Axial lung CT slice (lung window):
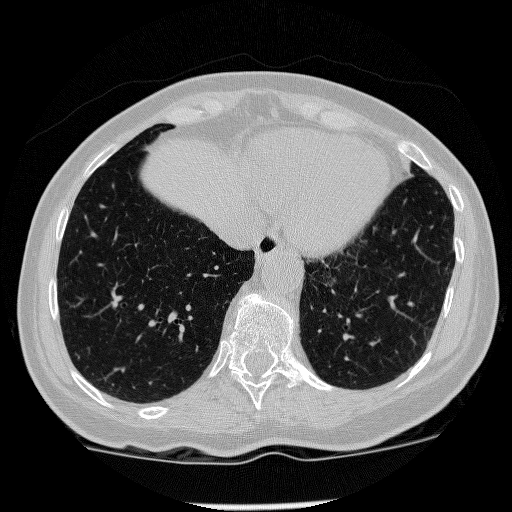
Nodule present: no